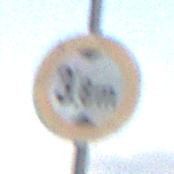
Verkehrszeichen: TatsaechlicheHoehe
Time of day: SunriseSunset
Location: Outdoor (Nature)
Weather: PartlyCloudy
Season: NotSpecified
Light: Natural